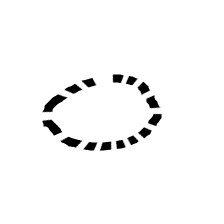
Shape: circle